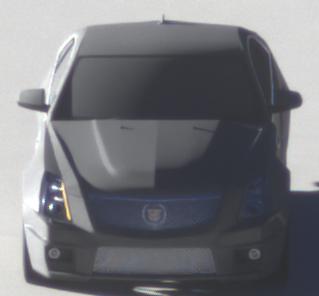
Make: Cadillac
Model: CTS-V
Detailed model: CTS-V (II) Limousine
Model produced from: 2008/11
Model produced until: 2010/12
Doors: 4
Color: gray
Road condition: dry road
Daytime: sunrise or sunset
Contrast: high contrast